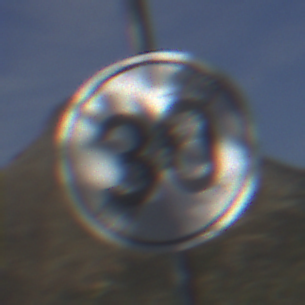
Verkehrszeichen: EndeGeschwindigkeit30
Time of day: MorningAfternoon
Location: Outdoor (RoadRail)
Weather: PartlyCloudy
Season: NotSpecified
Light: Natural